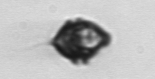
Label: Kryptoperidinium_triquetrum